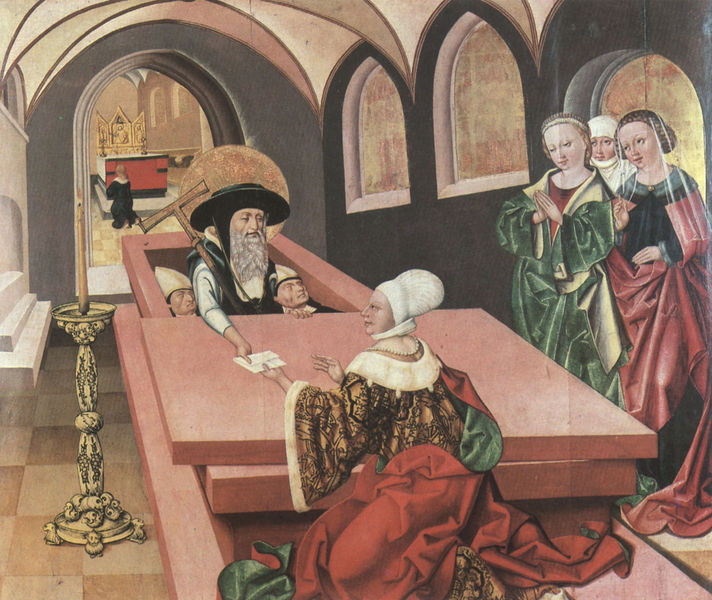
Titel: Sünderin am Grabe des Patriarchen (detail aus einem Wandelaltar aus der Augustinerkirche in Krakau)
Künstler: Meister der Johannes-Almosengeber-Legende
Institution: Krakau, Nationalmuseum
Schlagwörter: gemälde, mann, frauen, menschen, damen, fenster, frau, hut, kleid, tisch, tür, schleier, haube, bart, pelz, stein, kirche, geistlicher, gold, adelige, treppe, treppen, bischof, papst, kerze, leuchter, stufen, gewölbe, flamme, kreuz, religion, altar, kerzenständer, kerzenleuchter, heiligenschein, gruft, grab, brief, mittelalter, kapelle, bischöfe, heiliger, mitra, übergabe, habe, kandelaber, altarbild, kreuzgang, eid, andreaskreuz, betender, jude, triptychon, grabplatte, giotto, ablass, gewöbe, übergeben, reinessance, kerzenflamme, kreuzbogen, ut, bittbrief, taukreuz